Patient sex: M
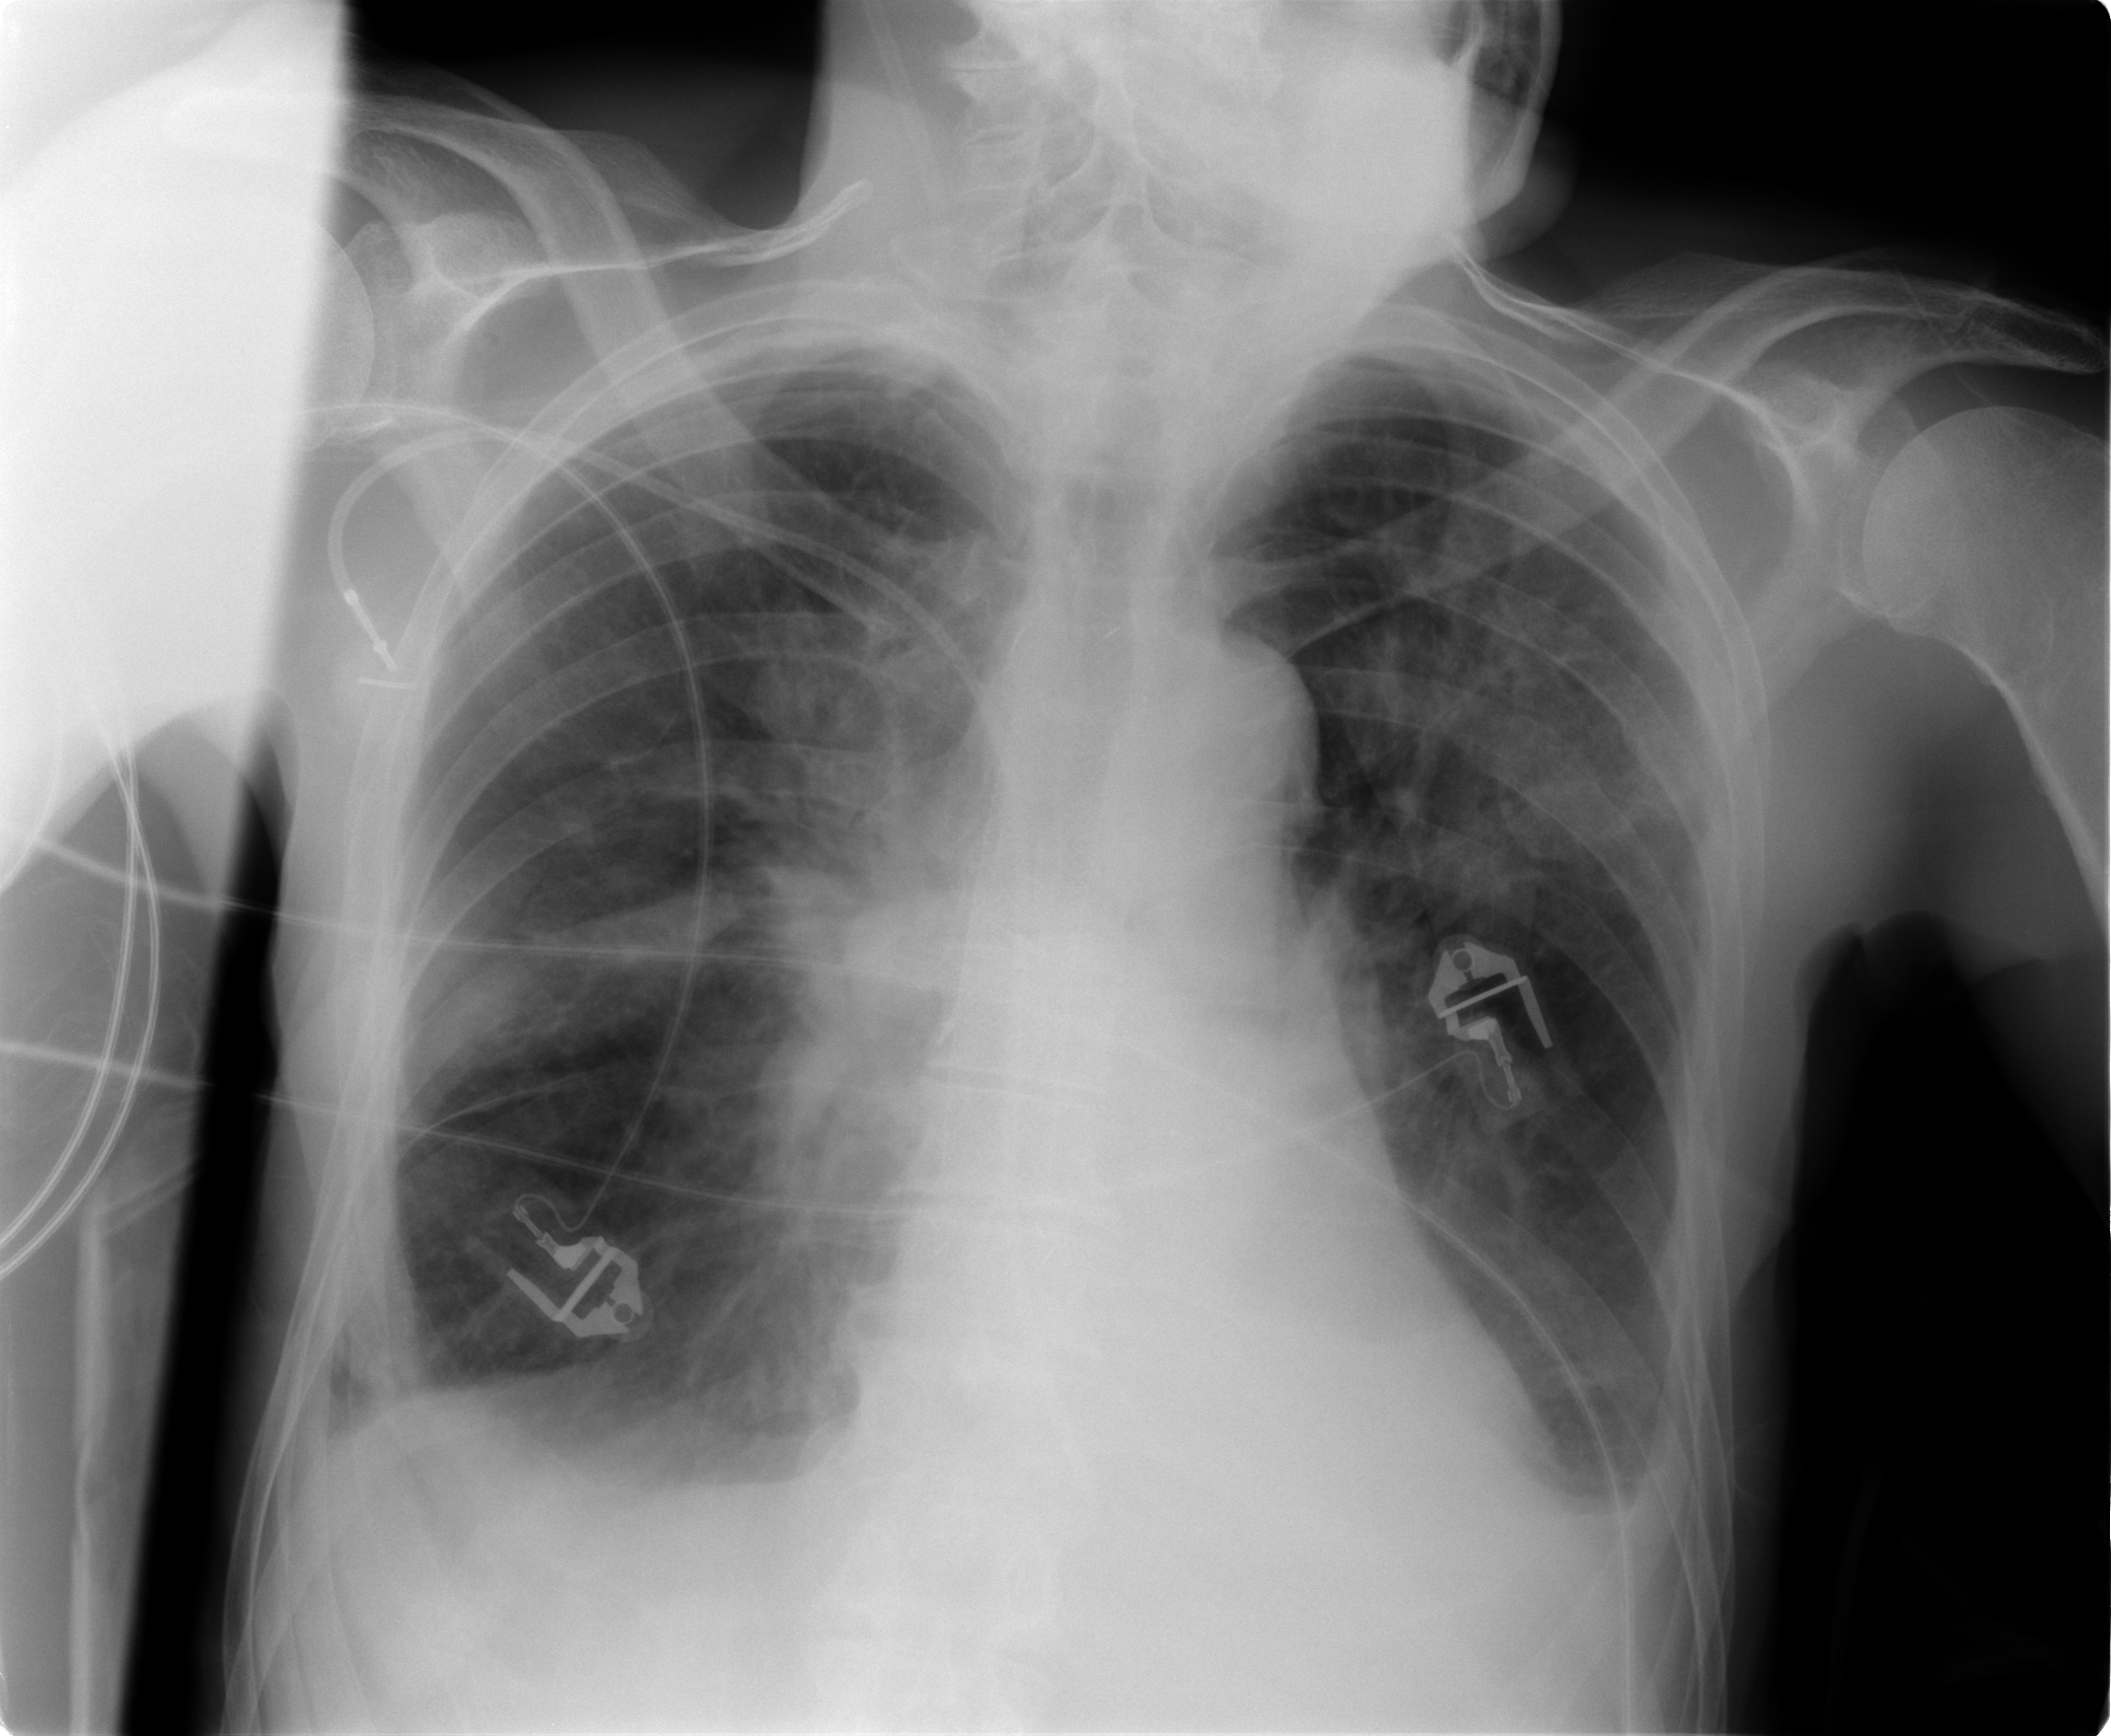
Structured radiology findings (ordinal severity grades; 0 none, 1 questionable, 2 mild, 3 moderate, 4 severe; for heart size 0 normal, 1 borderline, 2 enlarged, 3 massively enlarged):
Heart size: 1
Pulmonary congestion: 2
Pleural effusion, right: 2
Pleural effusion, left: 2
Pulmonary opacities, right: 2
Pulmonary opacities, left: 2
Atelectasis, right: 2
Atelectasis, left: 2